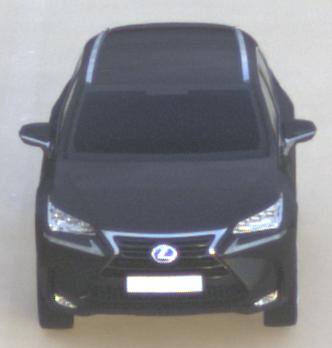
Make: Lexus
Model: NX 300h
Detailed model: NX (AZ1)
Model produced from: 2017/11
Model produced until: 2018/08
Doors: 5
Color: black
Road condition: dry road
Daytime: sunrise or sunset
Contrast: low contrast